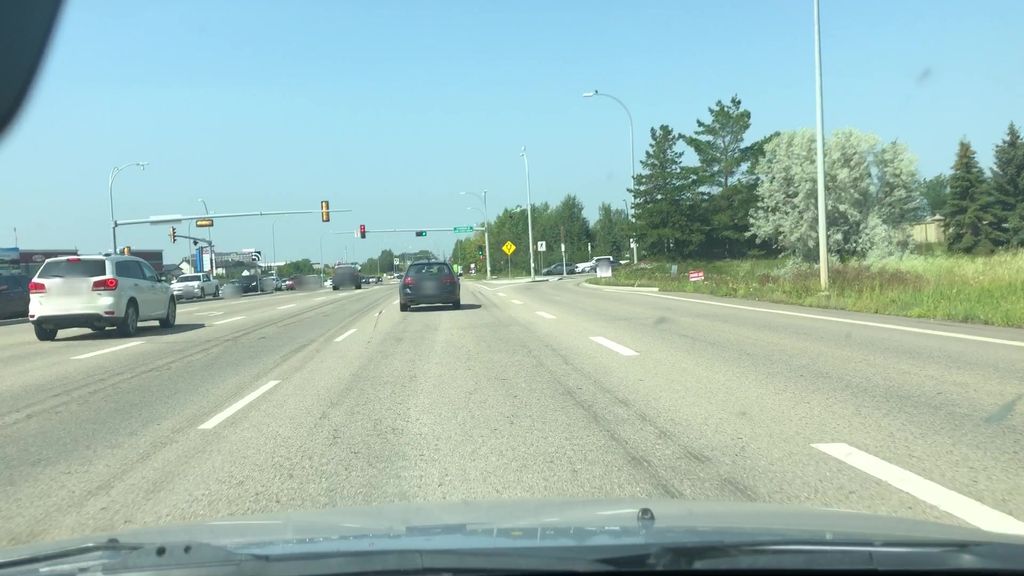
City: edmonton